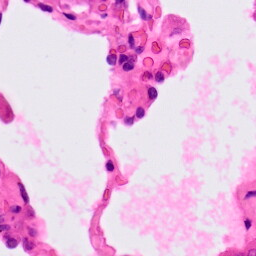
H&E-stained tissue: Lung